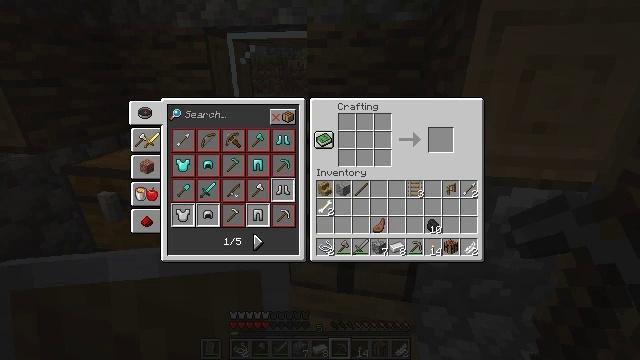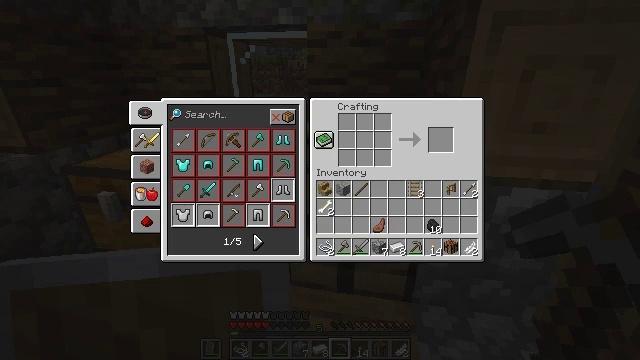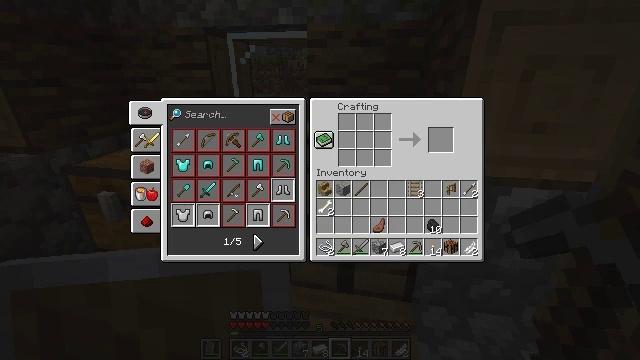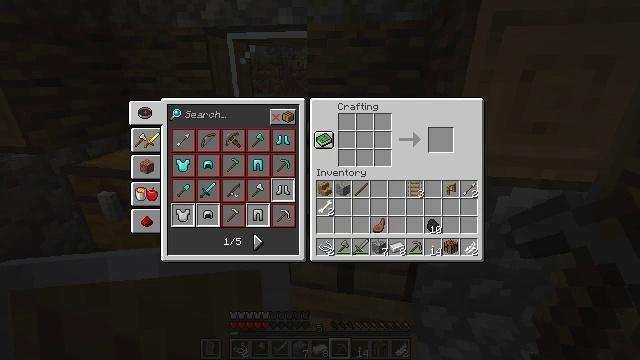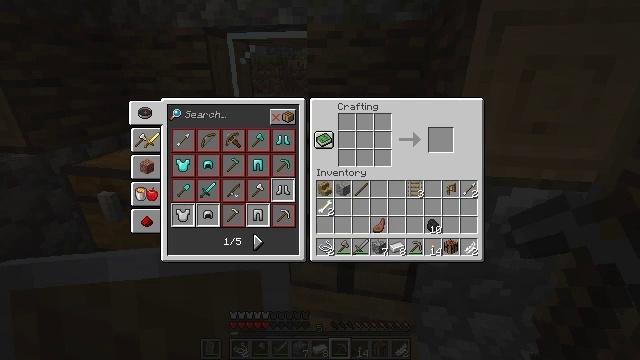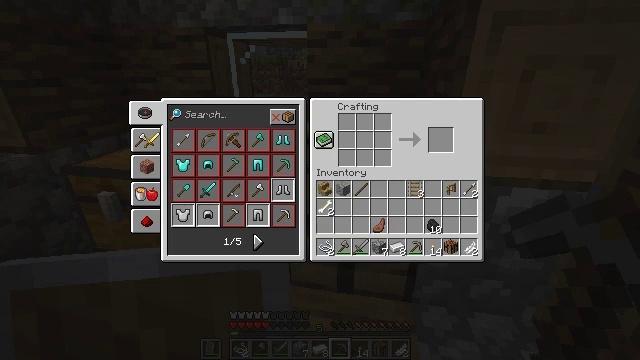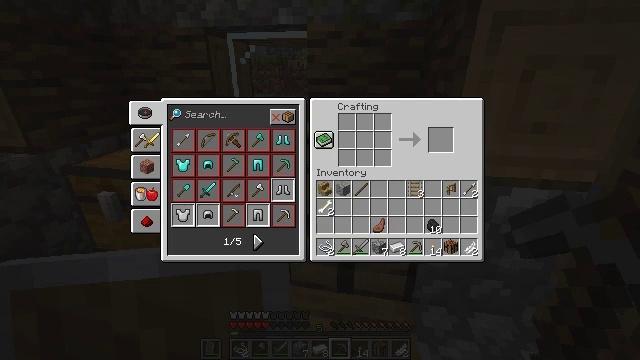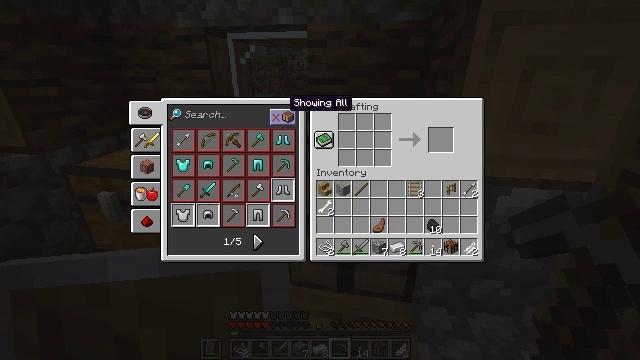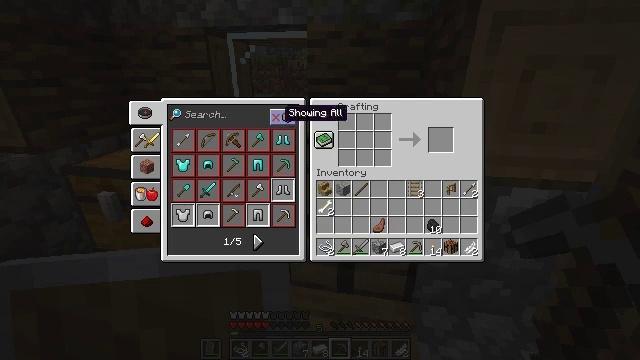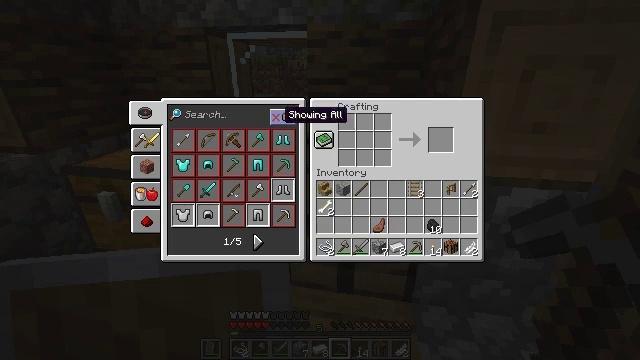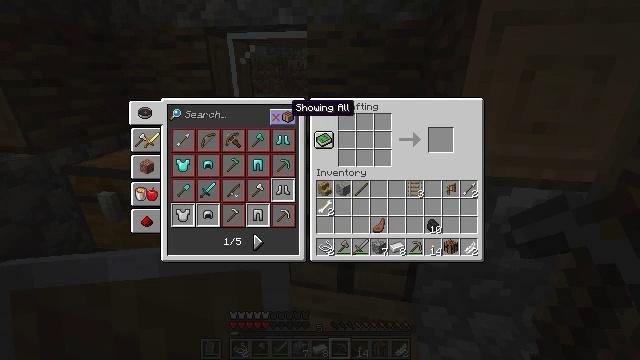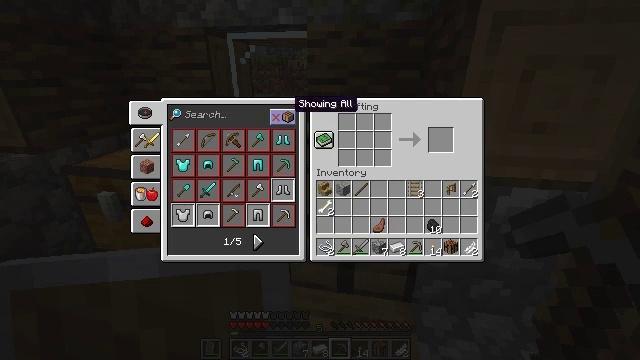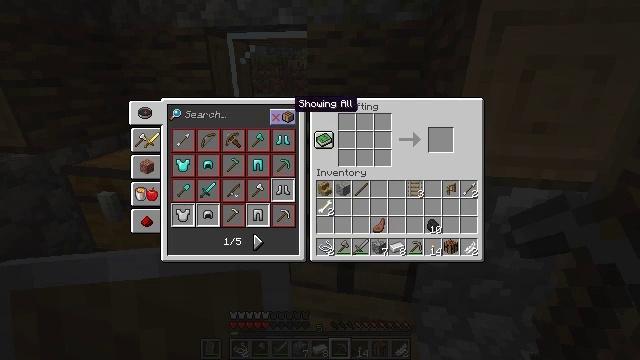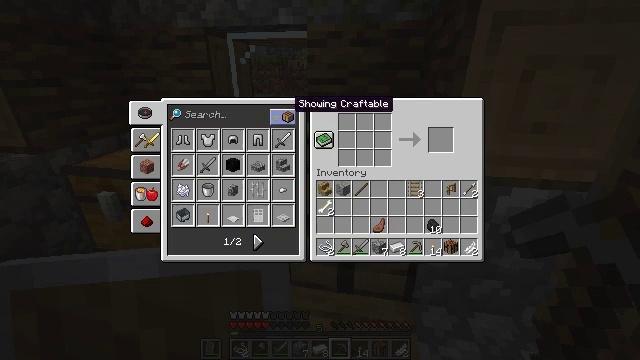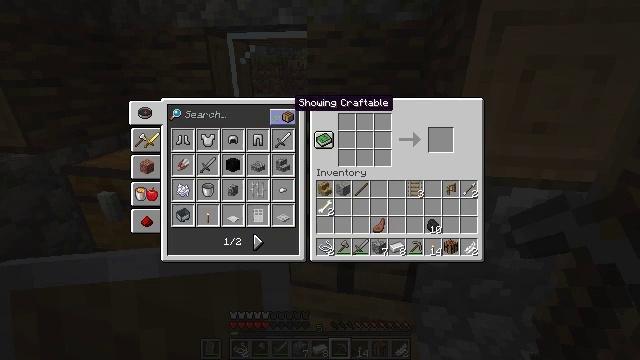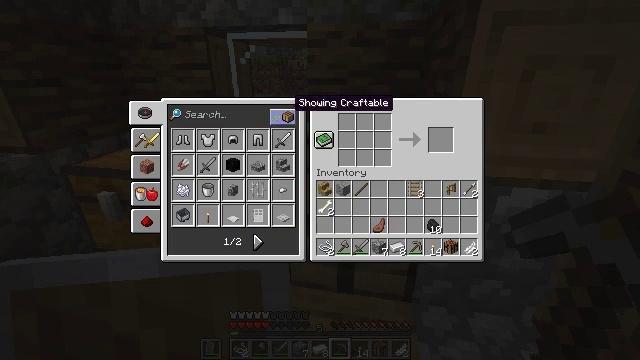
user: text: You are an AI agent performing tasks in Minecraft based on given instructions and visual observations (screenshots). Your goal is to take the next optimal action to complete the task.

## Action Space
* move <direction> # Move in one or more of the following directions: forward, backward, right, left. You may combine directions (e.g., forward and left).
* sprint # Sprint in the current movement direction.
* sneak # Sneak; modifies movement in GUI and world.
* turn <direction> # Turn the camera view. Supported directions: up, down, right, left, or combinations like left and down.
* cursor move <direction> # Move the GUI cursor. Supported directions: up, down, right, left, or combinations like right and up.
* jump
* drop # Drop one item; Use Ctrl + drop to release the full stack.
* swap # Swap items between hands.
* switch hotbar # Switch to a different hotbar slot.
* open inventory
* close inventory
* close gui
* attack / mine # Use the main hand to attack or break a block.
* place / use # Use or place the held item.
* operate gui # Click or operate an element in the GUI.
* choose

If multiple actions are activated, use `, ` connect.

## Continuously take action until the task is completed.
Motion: motion action
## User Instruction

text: Use the crafting table to create iron leggings.
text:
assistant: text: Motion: turn up
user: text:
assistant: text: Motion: no_op
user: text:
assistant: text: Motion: turn down
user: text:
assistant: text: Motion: turn down
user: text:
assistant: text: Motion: turn left and down
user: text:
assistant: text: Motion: turn left and down
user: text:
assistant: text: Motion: turn left and down
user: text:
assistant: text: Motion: turn down
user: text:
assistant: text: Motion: no_op
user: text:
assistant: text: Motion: no_op
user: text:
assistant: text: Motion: no_op
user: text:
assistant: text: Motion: no_op
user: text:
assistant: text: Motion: attack / mine
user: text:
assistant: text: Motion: attack / mine
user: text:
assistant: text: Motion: attack / mine
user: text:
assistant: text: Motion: no_op
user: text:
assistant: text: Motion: turn left and down
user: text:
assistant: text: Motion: turn left and down
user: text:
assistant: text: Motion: turn down
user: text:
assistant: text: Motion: no_op
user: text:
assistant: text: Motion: no_op
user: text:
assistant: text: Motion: no_op
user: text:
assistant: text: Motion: turn left and down
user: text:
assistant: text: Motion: turn down
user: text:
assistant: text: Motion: no_op
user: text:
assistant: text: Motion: turn right
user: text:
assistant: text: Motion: turn right
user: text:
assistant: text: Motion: turn right and up
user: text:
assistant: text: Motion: turn up
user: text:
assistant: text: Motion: turn left and up